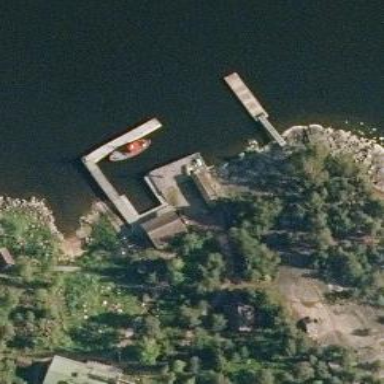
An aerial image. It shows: Dock located along the waterway.